Aerial crown-view tile of a tropical tree (Barro Colorado Island, Panama), acquired 20240813:
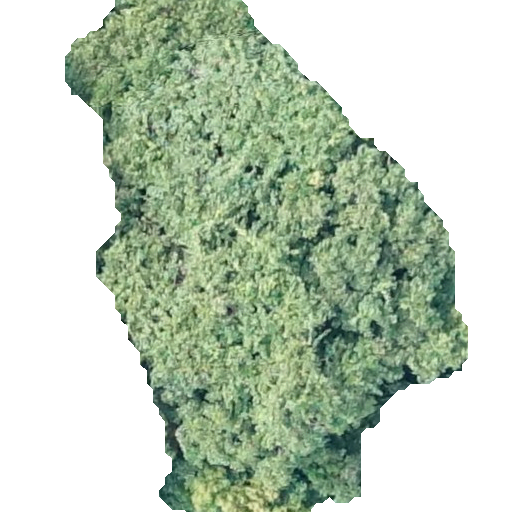
Species: Prioria copaifera
GBIF accepted scientific name: Prioria copaifera
Crown area: 208.651 m²